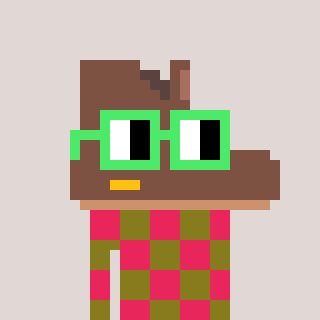
a pixel art character with square light green glasses, a boot-shaped head and a gunk-colored body on a warm background